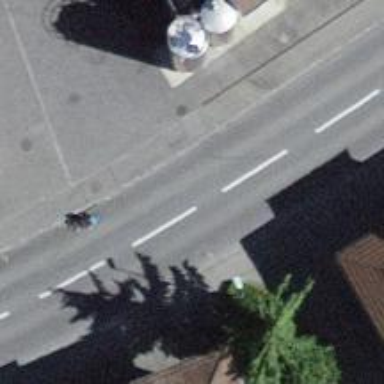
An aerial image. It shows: Bus stop equipped with public transport stop position.